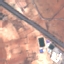
Label: Highway